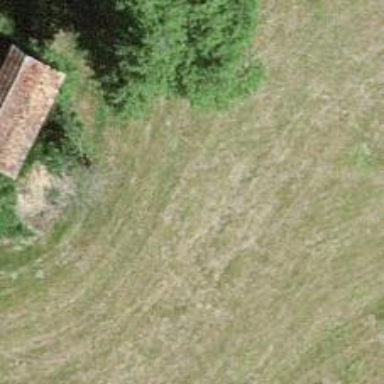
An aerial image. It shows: Isolated dwelling in remote location.